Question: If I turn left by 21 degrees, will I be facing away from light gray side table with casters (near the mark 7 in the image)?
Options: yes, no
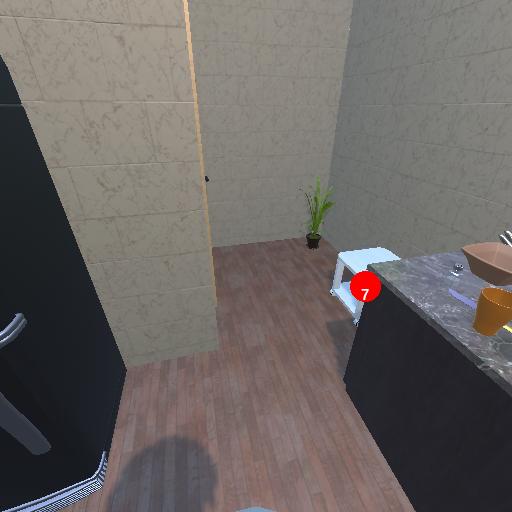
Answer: yes